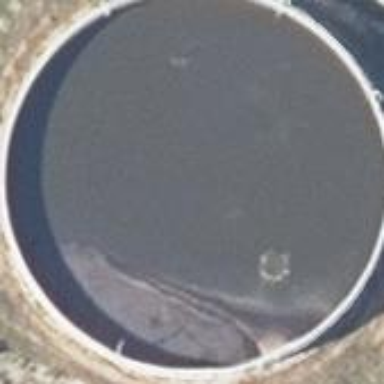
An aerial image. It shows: Storage tank that is man-made.